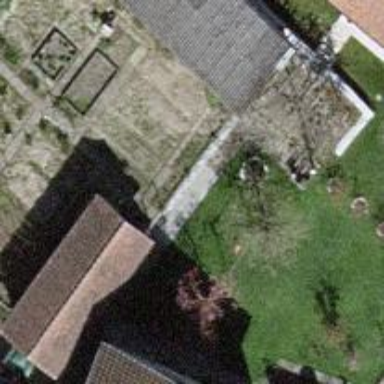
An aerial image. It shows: Vegetable garden in the leisure land.